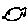
Label: fish